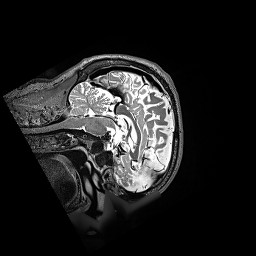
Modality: T2w
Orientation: sagittal
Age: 67
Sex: male